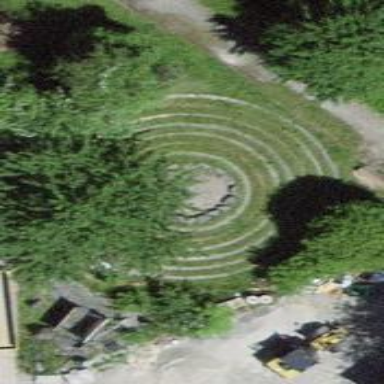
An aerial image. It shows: Maze attraction.